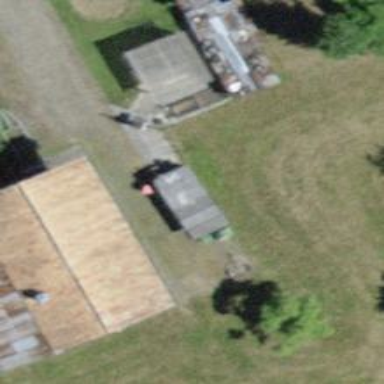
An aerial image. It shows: Barn.